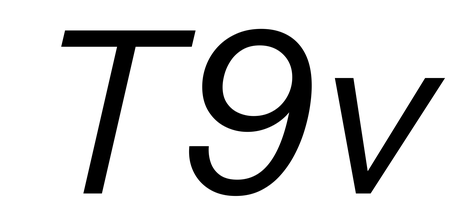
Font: InstrumentSans-Italic_Italic